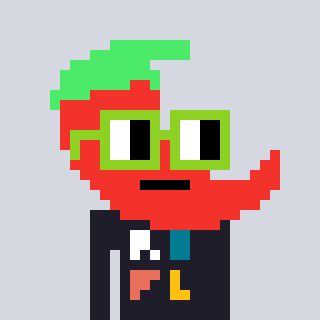
a pixel art character with square light green glasses, a chilli-shaped head and a grayscale-colored body on a cool background